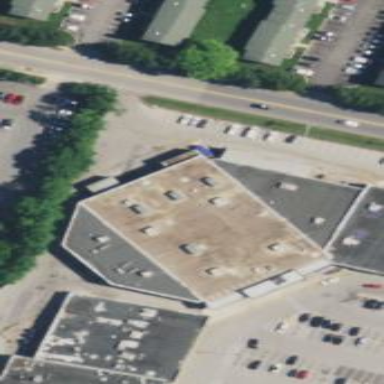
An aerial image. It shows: Marketplace building.